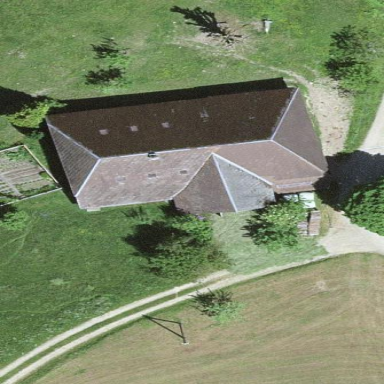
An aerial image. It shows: Farm building.